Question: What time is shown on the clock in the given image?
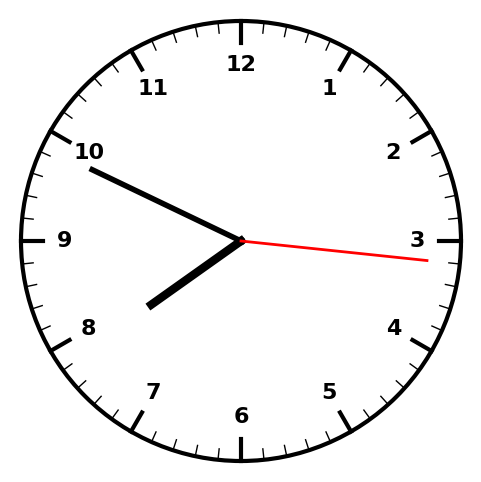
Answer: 07:49:16